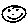
Label: smiley face